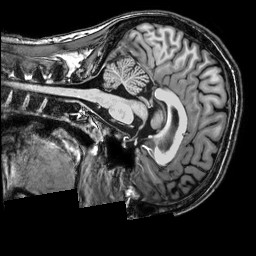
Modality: T1w
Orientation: sagittal
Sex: male